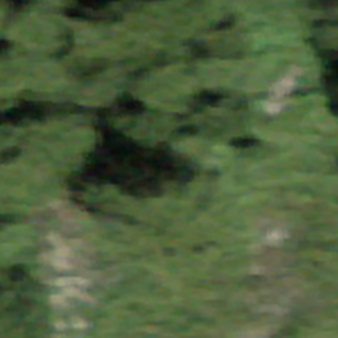
Label: other